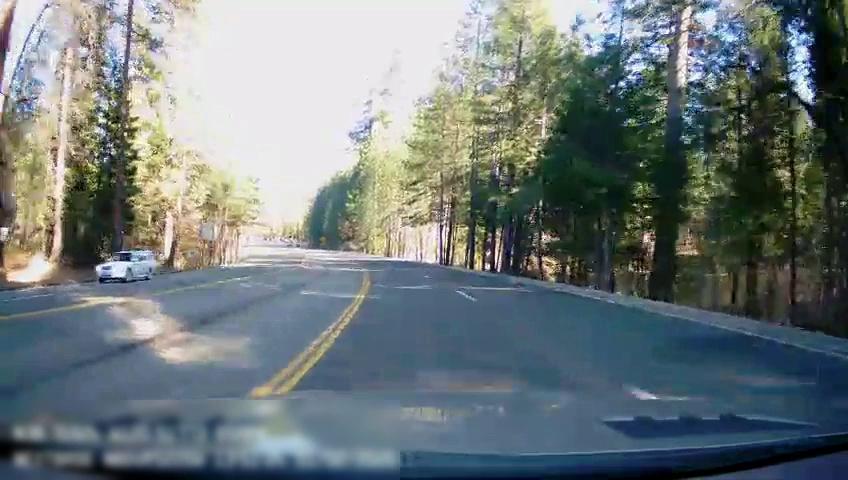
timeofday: Day
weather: Sunny
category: Drivable Space
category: Vehicles | Car
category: Lanes | Alternate Lane
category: Lanes | Alternate Lane
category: Lanes | Current Lane
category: Lanes | Alternate Lane
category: Lanes | Opposite Lane
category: Lanes | Opposite Lane
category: Lanes | Opposite Lane